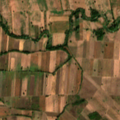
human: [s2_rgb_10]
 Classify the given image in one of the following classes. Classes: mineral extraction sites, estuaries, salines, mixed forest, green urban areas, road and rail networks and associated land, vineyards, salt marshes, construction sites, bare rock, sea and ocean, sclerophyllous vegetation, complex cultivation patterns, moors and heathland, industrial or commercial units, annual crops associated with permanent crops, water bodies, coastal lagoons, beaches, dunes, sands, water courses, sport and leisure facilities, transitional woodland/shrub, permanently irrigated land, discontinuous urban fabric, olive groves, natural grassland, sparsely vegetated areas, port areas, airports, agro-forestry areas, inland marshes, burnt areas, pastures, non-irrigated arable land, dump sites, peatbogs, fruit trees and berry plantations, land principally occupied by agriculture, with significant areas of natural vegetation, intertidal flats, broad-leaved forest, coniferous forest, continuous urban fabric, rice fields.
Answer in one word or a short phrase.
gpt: complex cultivation patterns, land principally occupied by agriculture, with significant areas of natural vegetation